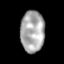
Tissue: lung
Cell type: Epithelial cells
Senescence score: 0.1562
Nuclear area (px): 984
Mean DAPI intensity: 168.255